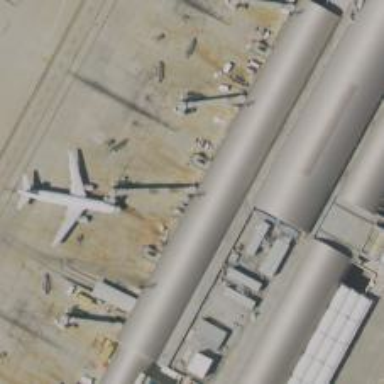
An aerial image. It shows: Airport gate.